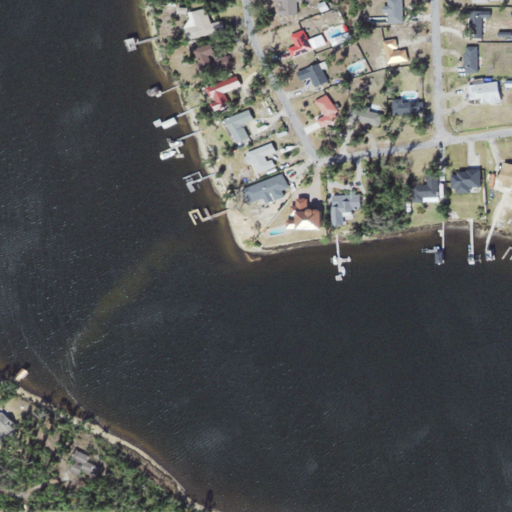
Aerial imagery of cape in Florida named Sun Point containing open water, low intensity development, open development, medium intensity development, evergreen forest, shrub, herbaceous wetlands, and barren land